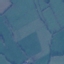
Land use / land cover class: Pasture